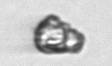
Label: detritus_transparent